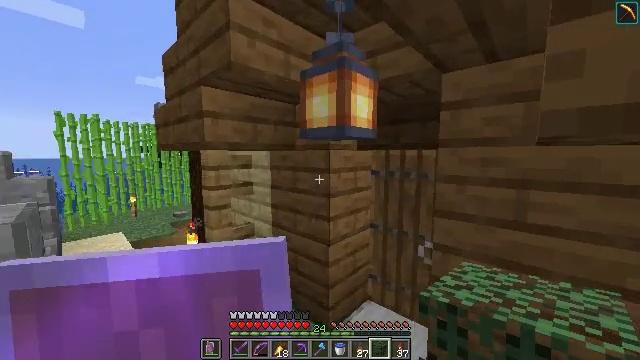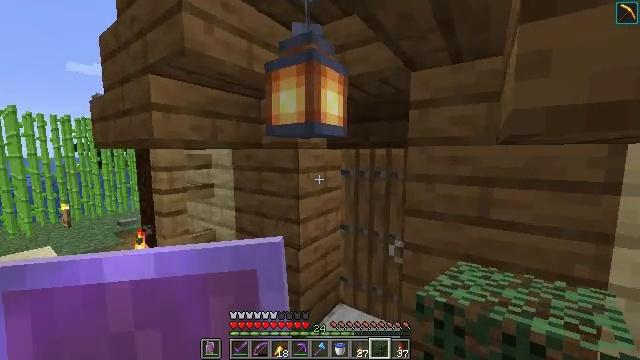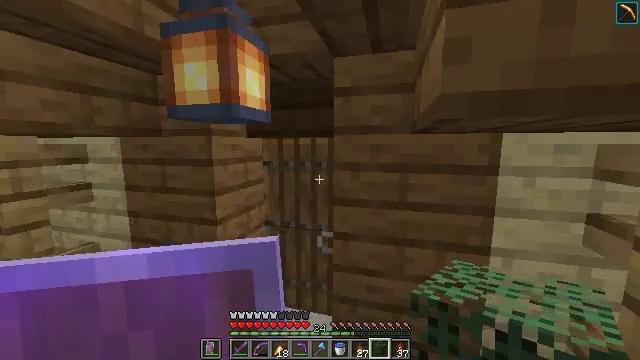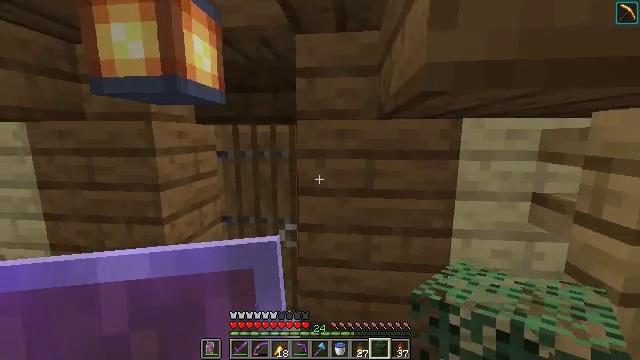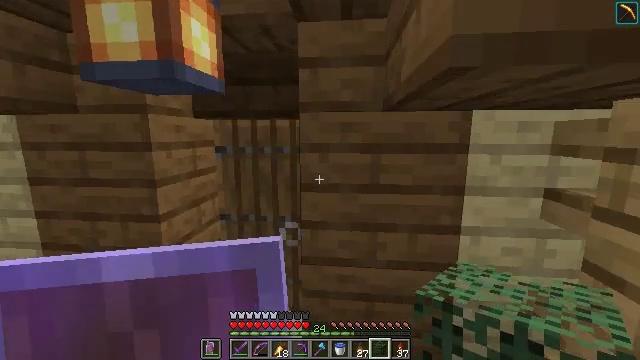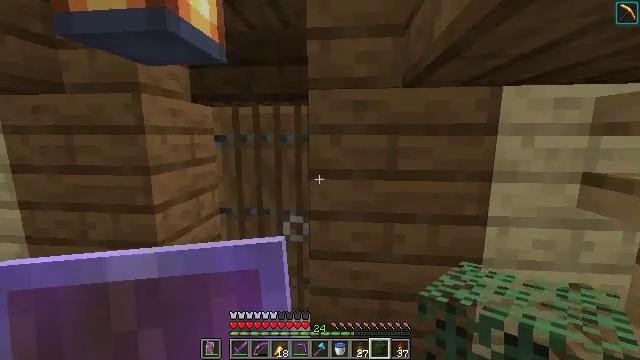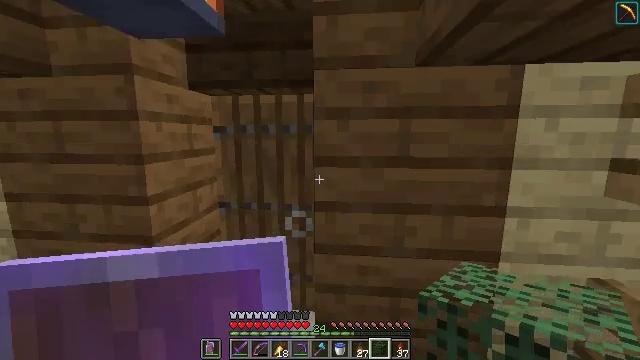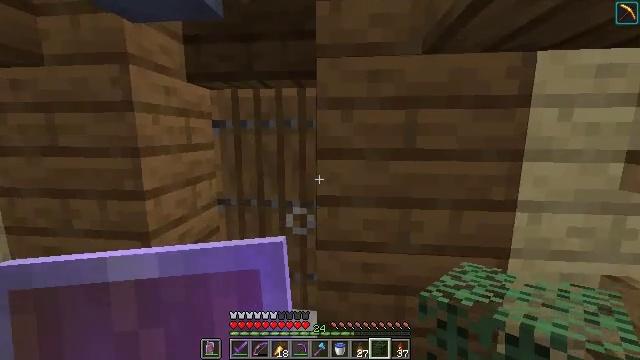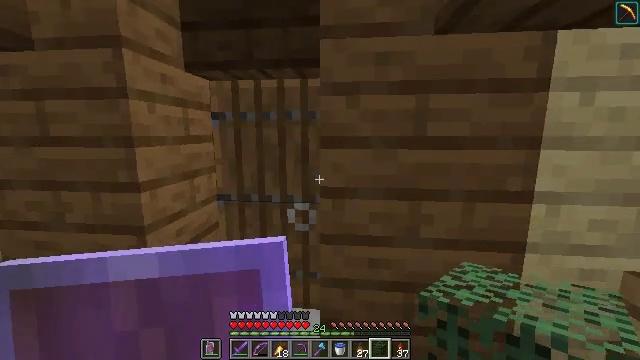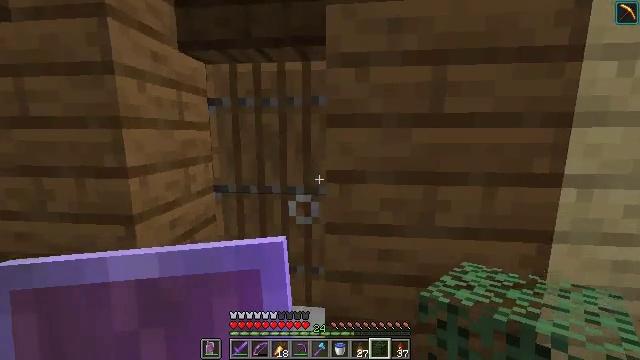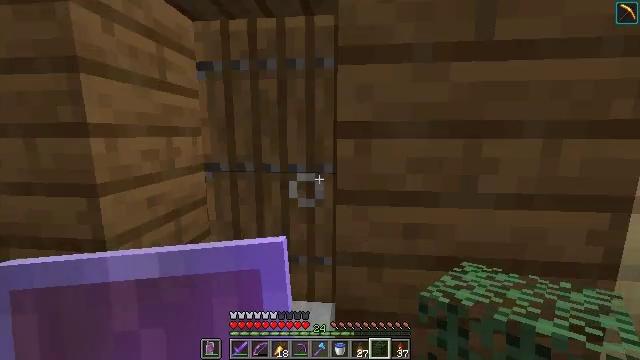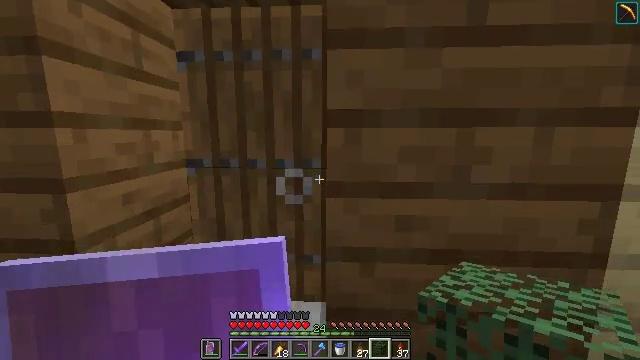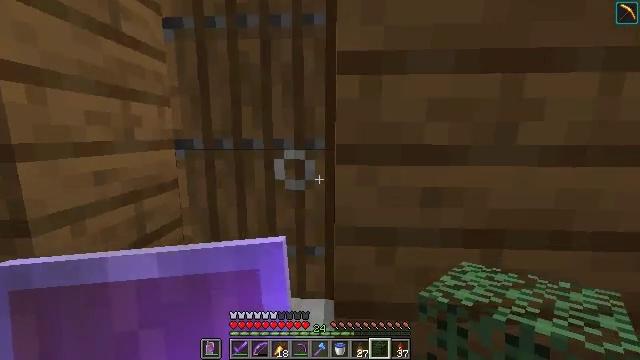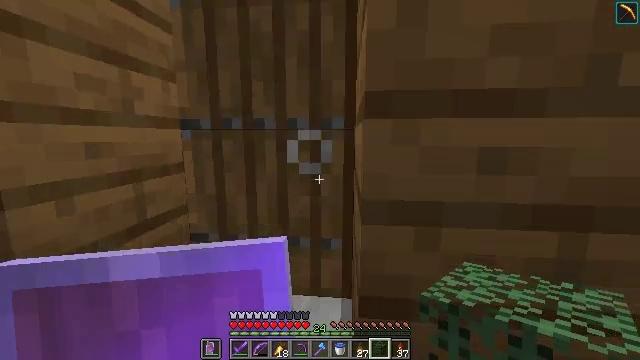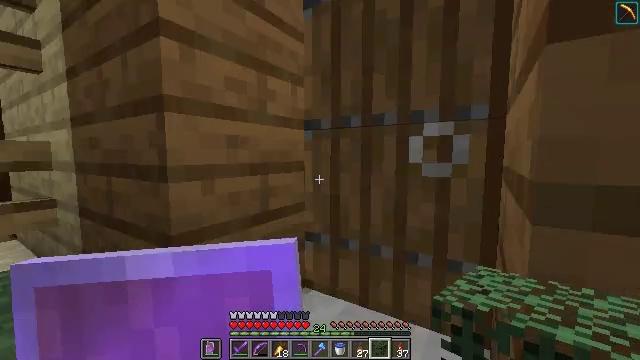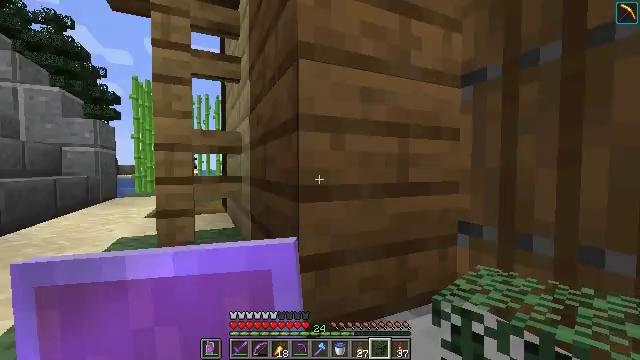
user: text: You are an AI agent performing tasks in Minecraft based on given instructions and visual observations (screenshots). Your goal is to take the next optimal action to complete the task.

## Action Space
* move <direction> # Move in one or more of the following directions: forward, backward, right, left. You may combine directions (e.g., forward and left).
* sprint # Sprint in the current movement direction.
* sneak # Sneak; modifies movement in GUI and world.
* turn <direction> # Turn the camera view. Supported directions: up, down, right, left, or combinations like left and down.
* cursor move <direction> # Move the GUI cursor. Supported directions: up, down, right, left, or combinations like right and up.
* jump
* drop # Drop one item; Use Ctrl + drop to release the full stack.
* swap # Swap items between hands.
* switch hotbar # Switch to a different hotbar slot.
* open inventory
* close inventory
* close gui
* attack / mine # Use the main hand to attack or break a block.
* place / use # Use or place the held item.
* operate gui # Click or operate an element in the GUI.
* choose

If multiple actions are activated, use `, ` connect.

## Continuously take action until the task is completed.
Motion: motion action
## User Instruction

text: Remove spruce leaves from the inventory.
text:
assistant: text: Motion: turn right
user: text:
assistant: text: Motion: turn right and down
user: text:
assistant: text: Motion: turn right and down
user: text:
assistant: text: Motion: no_op
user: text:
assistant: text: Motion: no_op
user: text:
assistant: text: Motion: no_op
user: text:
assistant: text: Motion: no_op
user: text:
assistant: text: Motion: no_op
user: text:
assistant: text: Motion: no_op
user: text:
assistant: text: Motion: no_op
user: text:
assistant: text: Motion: turn right
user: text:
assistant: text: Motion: no_op
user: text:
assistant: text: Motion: turn left
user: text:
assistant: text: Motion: turn left and up
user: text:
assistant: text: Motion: turn left and up
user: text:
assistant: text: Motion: turn left
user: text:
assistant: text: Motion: turn left and down
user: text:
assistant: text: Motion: turn left
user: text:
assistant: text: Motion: turn left
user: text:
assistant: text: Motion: turn left and down
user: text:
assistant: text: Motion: turn left
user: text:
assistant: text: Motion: no_op
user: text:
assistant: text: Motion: no_op
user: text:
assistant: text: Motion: no_op
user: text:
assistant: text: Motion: no_op
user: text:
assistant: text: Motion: move forward
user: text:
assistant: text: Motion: move forward
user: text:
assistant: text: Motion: move forward
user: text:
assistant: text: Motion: move forward
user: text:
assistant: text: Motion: move forward